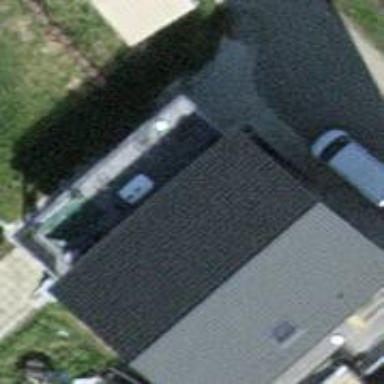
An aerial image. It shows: Simple house.